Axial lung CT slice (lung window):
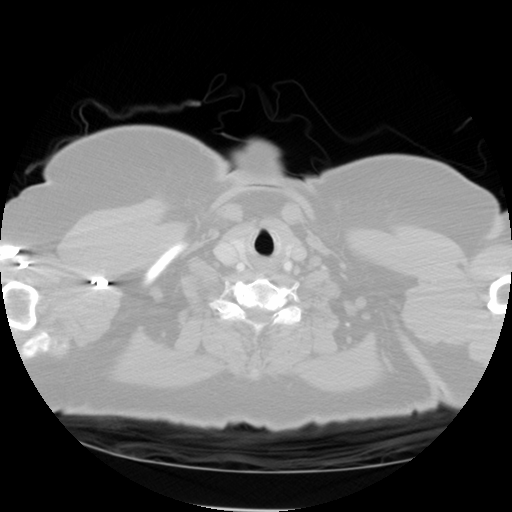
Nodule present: no